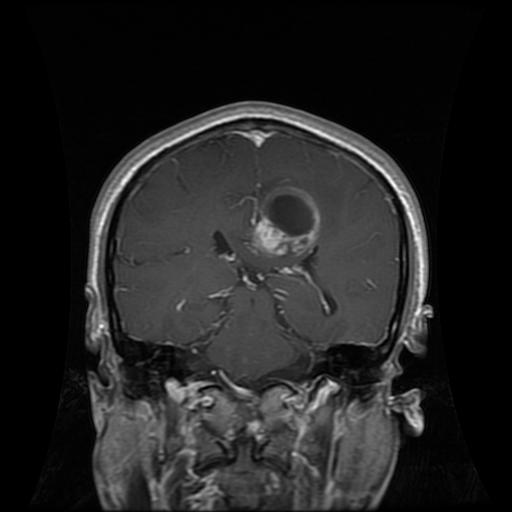
Label: glioma